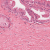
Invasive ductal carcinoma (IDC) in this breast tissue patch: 0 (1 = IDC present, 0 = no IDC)